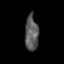
Tissue: skin
Cell type: Myeloid cells
Senescence score: 0.7248
Nuclear area (px): 463
Mean DAPI intensity: 90.741